Question: How can I use UICollectionView to create a spreadsheet like layout where each row displays properties of a single object.
Example:
'''
Customer Id First Name Last Name Social Address Phone
'''
Here is what I came up with using UITableView:
'''
funds = [[NSMutableArray alloc] init];
columnNames = [NSArray arrayWithObjects:@"fundNumber",@"fundName",@"unitPrice",@"fundBalance",@"percentageOfAccountValue",@"futureContributionAllocation", nil];
- (UITableViewCell *)tableView:(UITableView *)tableView cellForRowAtIndexPath:(NSIndexPath *)indexPath
{
UITableViewCell *cell = [tableView dequeueReusableCellWithIdentifier:@"FundCell"];
Fund *fund = [funds objectAtIndex:[indexPath row]];
for(NSString *columnName in columnNames)
{
UILabel *label = [[UILabel alloc] initWithFrame:CGRectMake(x, 0, 100, 44)];
label.backgroundColor = [UIColor clearColor];
label.text = [fund valueForKey:columnName];
x += label.bounds.size.width;
[cell addSubview:label];
}
x = 0;
return cell;
}
'''
And here is the output:

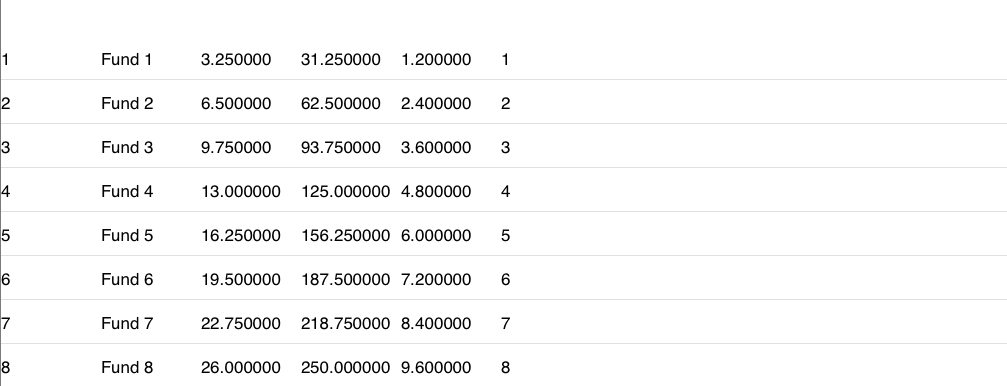
Answer: I'm not sure if you'd be able to adapt the standard flow layout - you might need to create your own 'UICollectionViewLayout' class - but this should be fairly straightforward to do.
Like a table view, your collection view can have sections and items: each row of your spreadsheet could be a section, and then the individual elements (Last Name, Social, Address, etc) could be items.
If you want spreadsheet like functionality (i.e, you can scroll both horizontally vertically) then you're going to have to build your own layout class. Otherwise you may be able to adapt the existing flow layout, although arguably if you need to scroll you could basically achieve what you're after with a table view instead.